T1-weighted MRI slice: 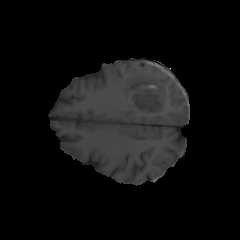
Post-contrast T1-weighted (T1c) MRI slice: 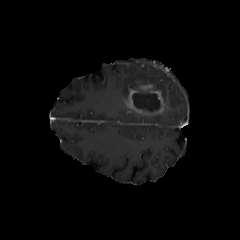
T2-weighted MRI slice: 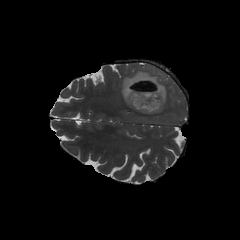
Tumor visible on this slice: yes